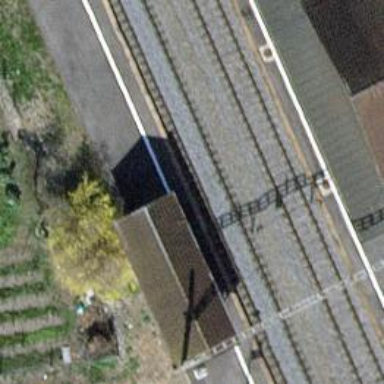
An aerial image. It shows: Public transport stop position along the railway.